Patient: sex M, age 47
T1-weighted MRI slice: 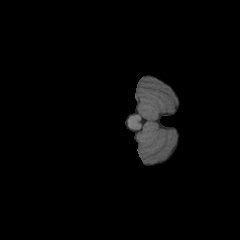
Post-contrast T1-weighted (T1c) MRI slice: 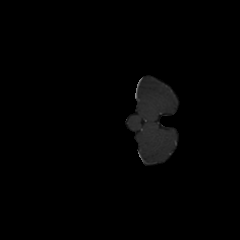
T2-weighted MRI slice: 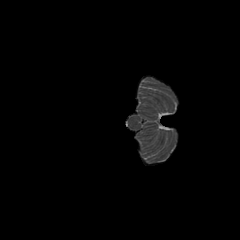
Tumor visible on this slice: no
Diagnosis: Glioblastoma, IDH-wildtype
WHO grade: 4